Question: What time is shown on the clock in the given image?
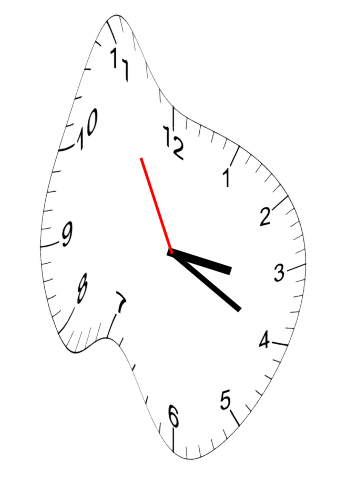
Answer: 03:19:55